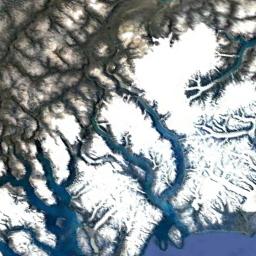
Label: snowberg